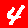
Digit: 4